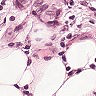
Metastatic tissue present: yes